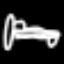
Label: bed